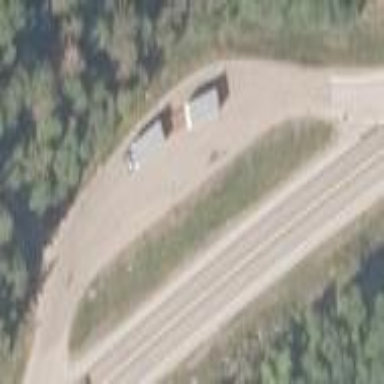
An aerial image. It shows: Rest area on the road.